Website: home-depot
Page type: delivery-shipping
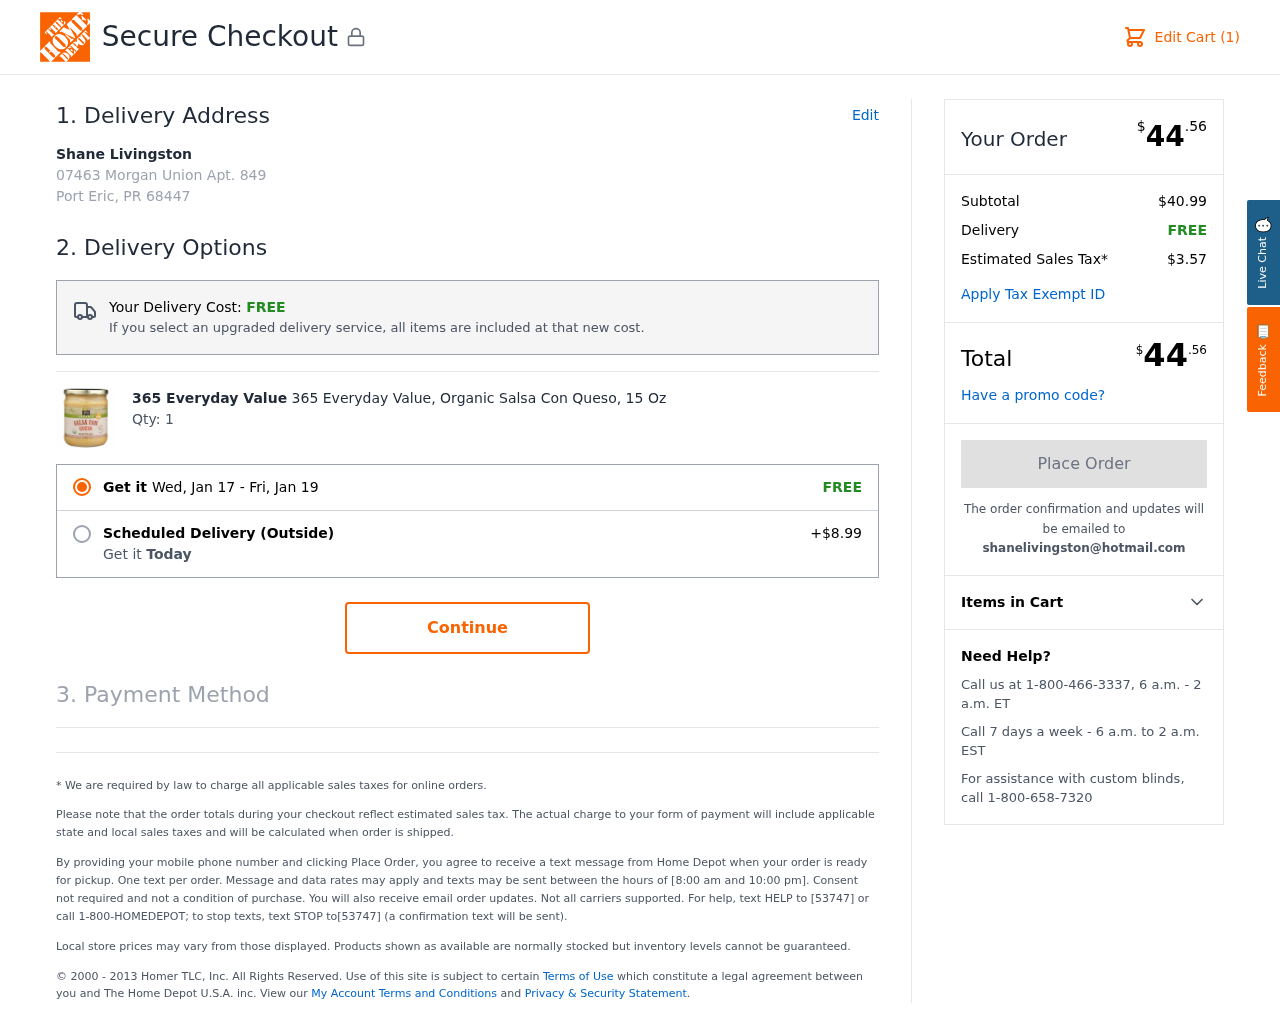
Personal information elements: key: PII_CITY_STATE_ZIP
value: Port Eric, PR 68447
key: PII_EMAIL
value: shanelivingston@hotmail.com
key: PII_FULLNAME
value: Shane Livingston
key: PII_STREET
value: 07463 Morgan Union Apt. 849
Product elements: key: PRODUCT1_BRAND
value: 365 Everyday Value
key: PRODUCT1_NAME
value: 365 Everyday Value, Organic Salsa Con Queso, 15 Oz
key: PRODUCT1_QUANTITY
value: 1
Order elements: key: ORDER_NUM_ITEMS
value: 1
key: ORDER_DELIVERY_DATE_START
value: Wed, Jan 17
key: ORDER_DELIVERY_DATE
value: Fri, Jan 19
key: ORDER_TOTAL
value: $44.56
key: ORDER_SUBTOTAL
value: $40.99
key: ORDER_SHIPPING_COST
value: FREE
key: ORDER_TAX
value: $3.57
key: ORDER_TOTAL2
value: $44.56